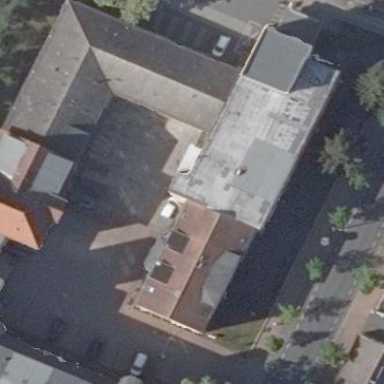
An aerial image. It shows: Public building.